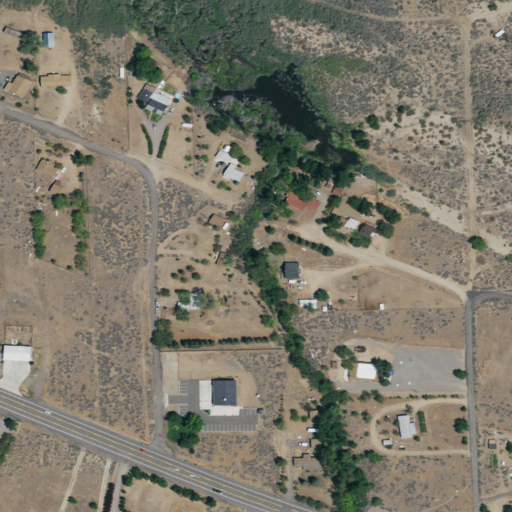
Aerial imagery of valley in California named Mill Canyon containing shrub, open development, pasture, low intensity development, and medium intensity development